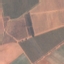
Label: PermanentCrop